Question: Find the minimum number of moves required to get from the Tower of Hanoi state described in the figure to the completed state
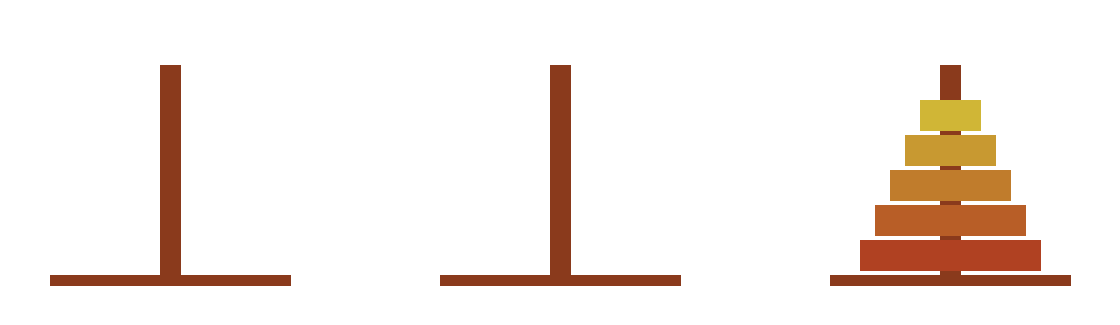
Answer: 0